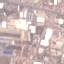
Land use / land cover class: Industrial